Question: I need get ID from second(feed) table now I am got ID from first tabel (users). Please see image below !

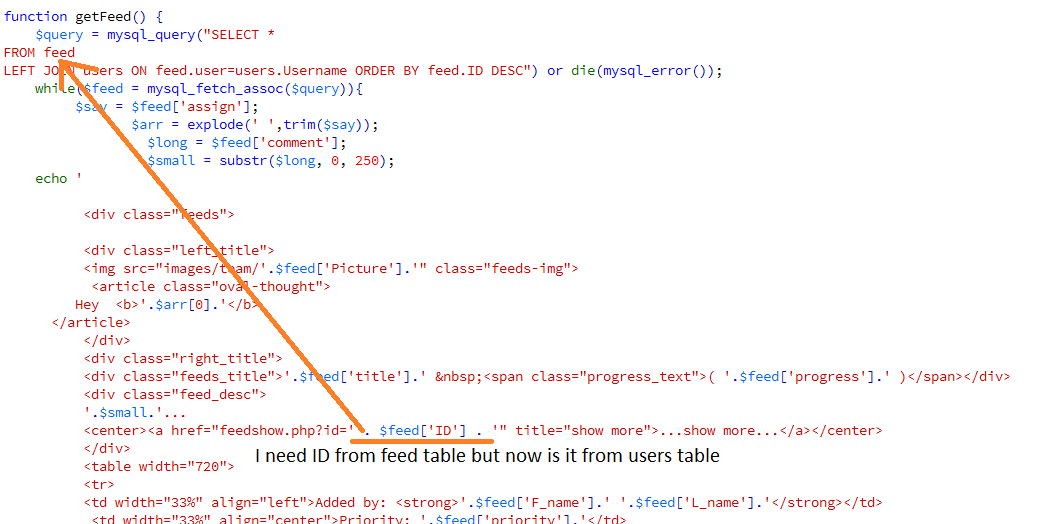
Answer: I think you have ID in both user and feed table so better to use following
'''
select feed.ID as feed_id, feed.Picture,feed.assign,feed.comment
from feed
left join users on users.Username = feed.user
'''
Then you can use as
'''
$feed["feed_id"] to display
'''
NOTE : You may have more fields in the feed table so add them all in the select if needed.